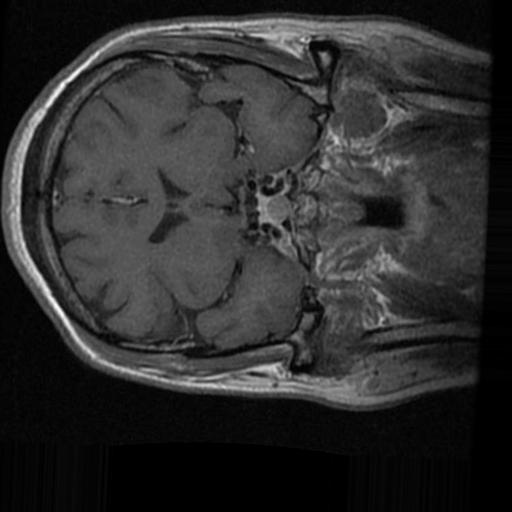
Label: brain_tumor